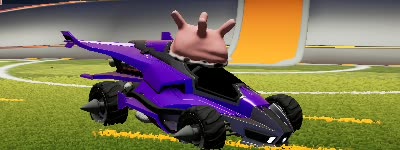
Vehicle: aftershock